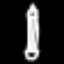
Label: pencil